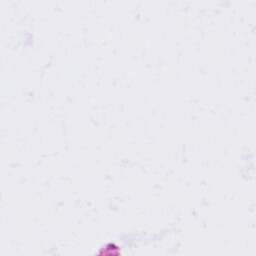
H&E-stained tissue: Lung